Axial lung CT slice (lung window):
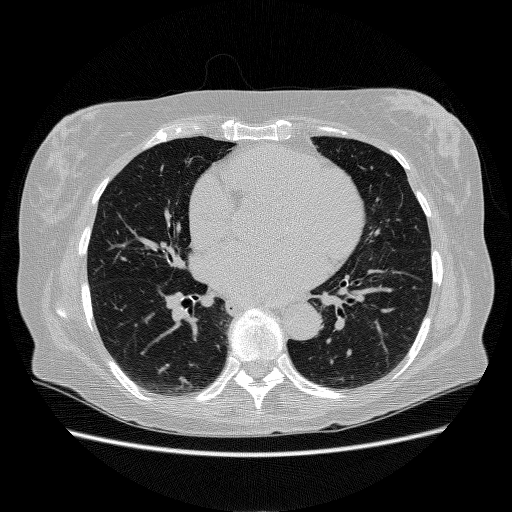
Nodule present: no